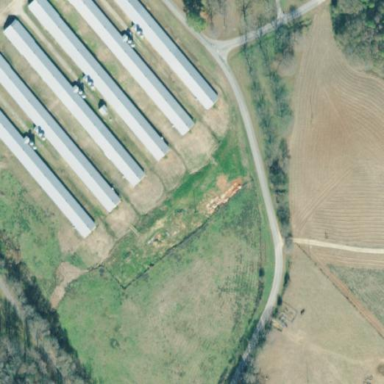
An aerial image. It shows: Poultry house.